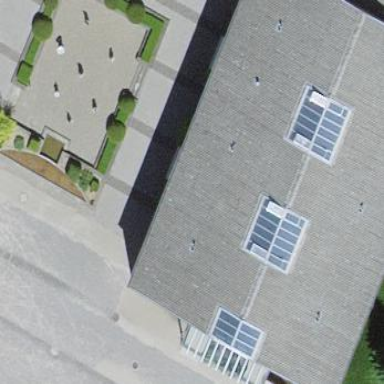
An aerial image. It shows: The roof of the building is gabled in shape.